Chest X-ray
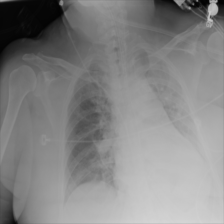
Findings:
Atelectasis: negative
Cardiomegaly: negative
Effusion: negative
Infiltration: positive
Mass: negative
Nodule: negative
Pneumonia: negative
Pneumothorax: negative
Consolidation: negative
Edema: negative
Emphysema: negative
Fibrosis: negative
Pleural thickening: negative
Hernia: negative